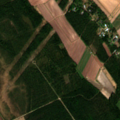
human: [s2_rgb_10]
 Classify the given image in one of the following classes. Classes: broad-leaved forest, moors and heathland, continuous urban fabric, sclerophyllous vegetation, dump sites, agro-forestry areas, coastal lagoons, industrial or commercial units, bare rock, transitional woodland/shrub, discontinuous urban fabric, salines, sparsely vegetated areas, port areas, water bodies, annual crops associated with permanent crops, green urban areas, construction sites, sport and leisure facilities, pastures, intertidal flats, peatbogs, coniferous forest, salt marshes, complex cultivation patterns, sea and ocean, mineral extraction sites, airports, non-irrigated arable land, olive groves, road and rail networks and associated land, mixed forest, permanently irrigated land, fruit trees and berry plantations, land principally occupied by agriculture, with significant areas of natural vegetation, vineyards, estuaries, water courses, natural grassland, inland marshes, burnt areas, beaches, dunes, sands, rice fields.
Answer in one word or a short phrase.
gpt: non-irrigated arable land, land principally occupied by agriculture, with significant areas of natural vegetation, coniferous forest, transitional woodland/shrub